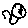
Label: bird